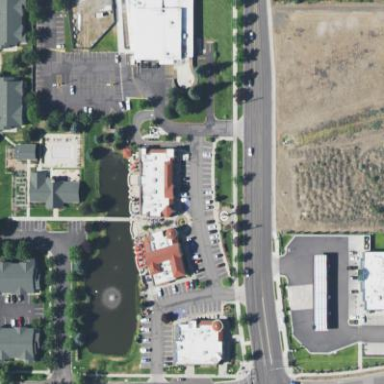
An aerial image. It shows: Retail area.